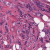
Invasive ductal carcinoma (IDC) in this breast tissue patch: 1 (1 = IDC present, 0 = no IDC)